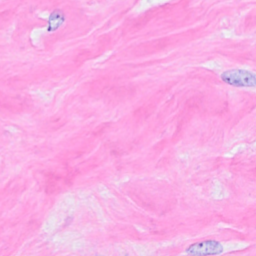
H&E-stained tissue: Breast